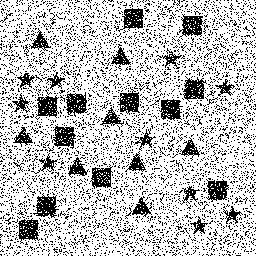
Squares: 12
Triangles: 8
Stars: 10
Total shapes: 30